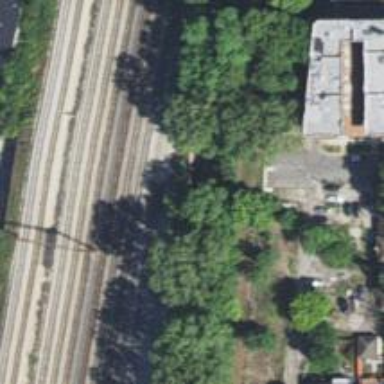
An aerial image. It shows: Abandoned railroad bridge.